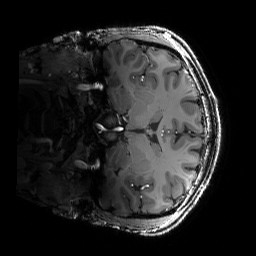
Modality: T1w
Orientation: coronal
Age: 23
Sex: male
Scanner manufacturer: siemens
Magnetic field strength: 6.98 T
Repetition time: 3 s
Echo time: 0.00388 s